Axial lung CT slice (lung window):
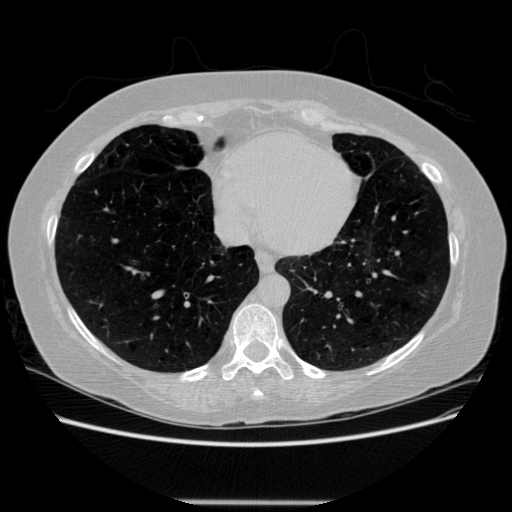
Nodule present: no